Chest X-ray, PA view. Patient: 28 years old, sex M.
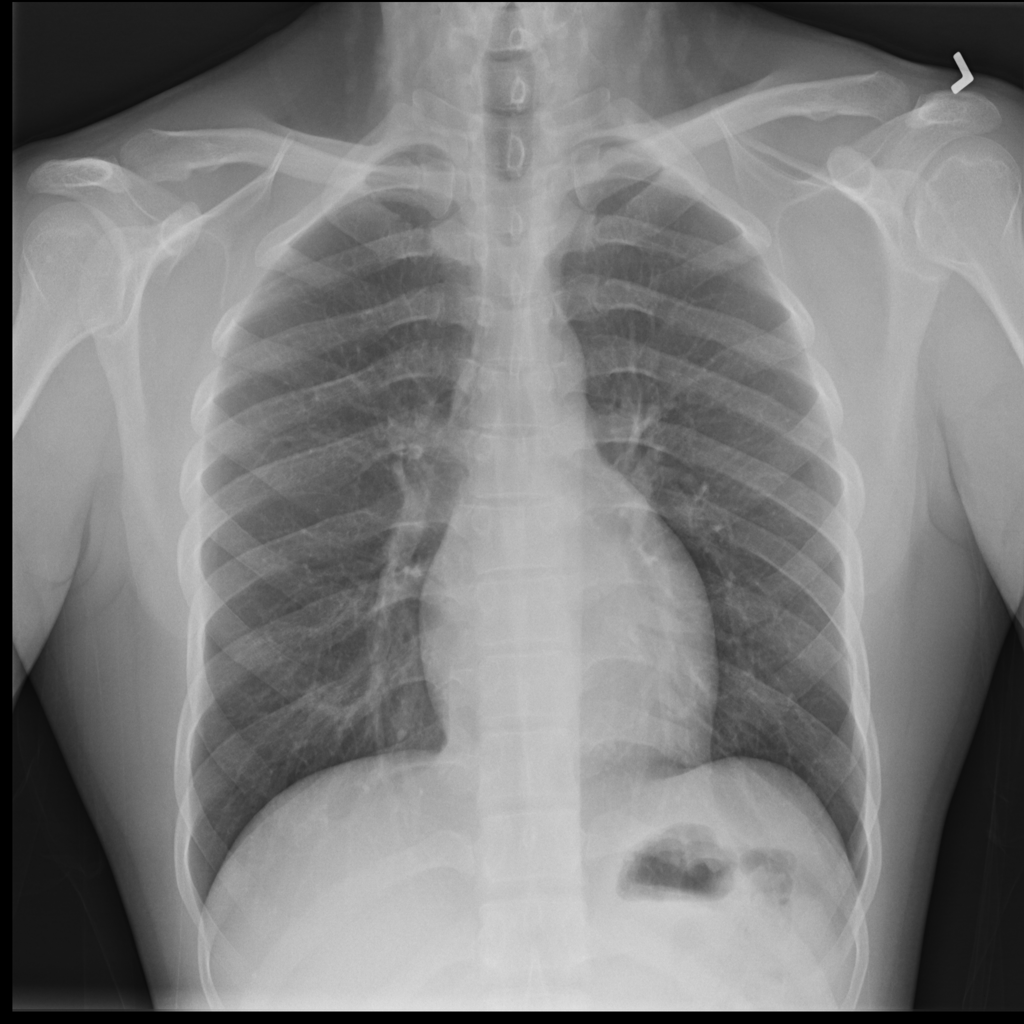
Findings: No Finding